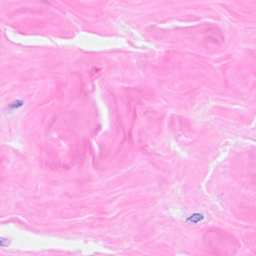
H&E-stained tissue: Breast